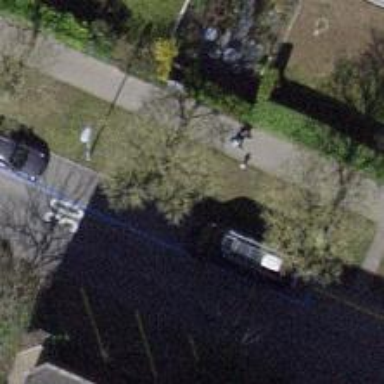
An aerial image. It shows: Avenue lined with trees.